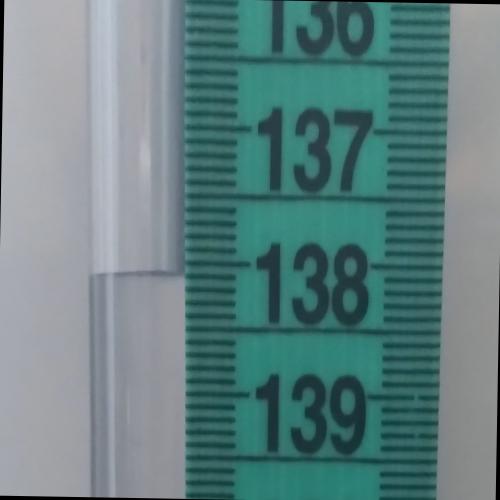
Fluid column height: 138.1 cm